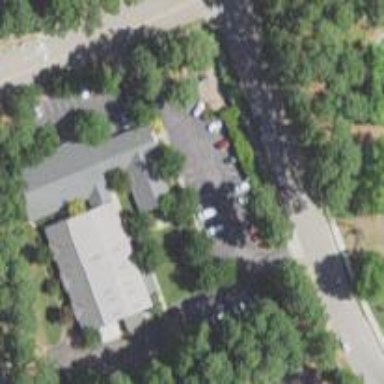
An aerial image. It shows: Commercial building.